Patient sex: F
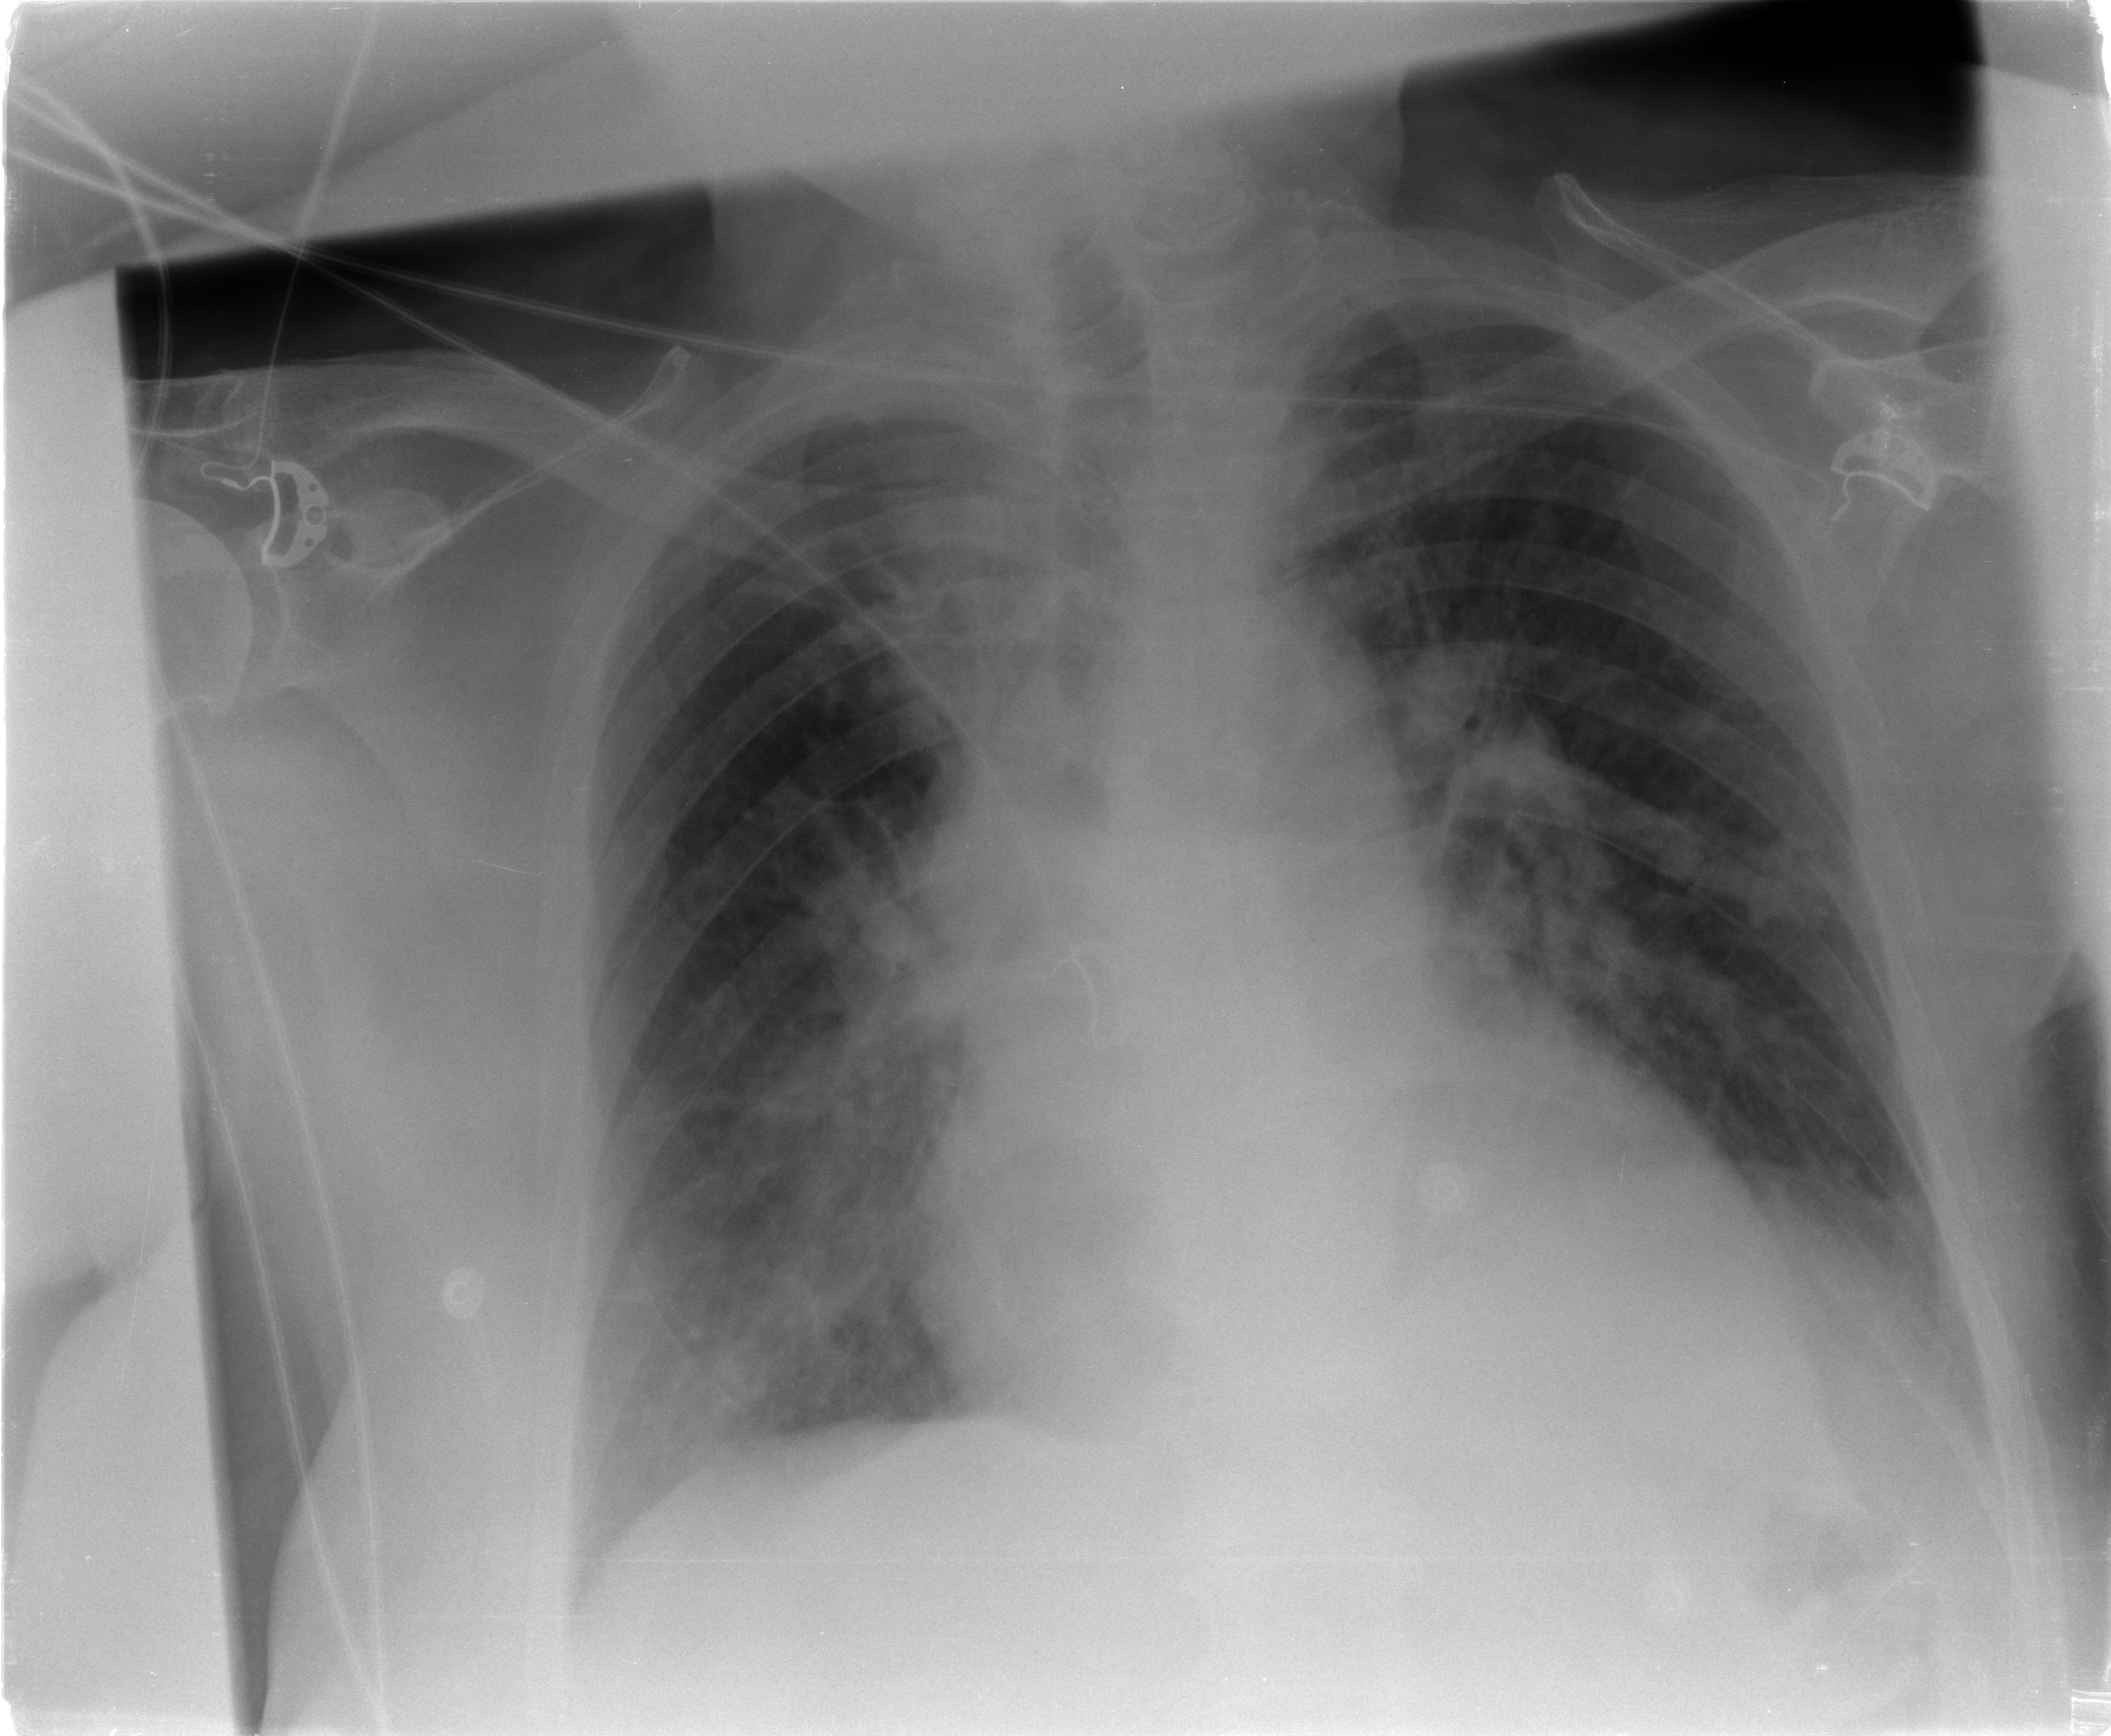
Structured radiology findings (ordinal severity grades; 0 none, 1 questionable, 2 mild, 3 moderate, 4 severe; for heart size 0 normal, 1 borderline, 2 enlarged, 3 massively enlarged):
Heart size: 2
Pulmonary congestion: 2
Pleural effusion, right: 0
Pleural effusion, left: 2
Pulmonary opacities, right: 2
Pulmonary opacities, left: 1
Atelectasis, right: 2
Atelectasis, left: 2